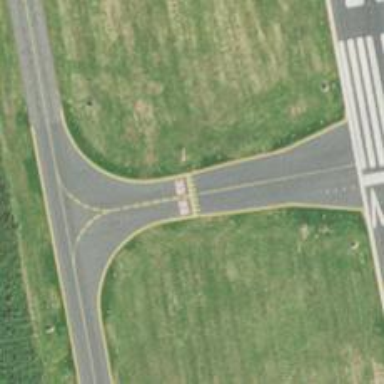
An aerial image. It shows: Image of taxiway at airport.